Question: '''
pip install pyinstaller
pyinstaller app.py
'''

so it says to me that pyinstaller could not found. But I have pyinstaller downloaded.
I do not know why?
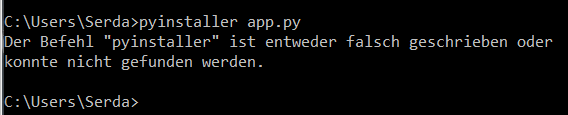
Answer: You need to add 'pyinstaller' to the PATH environment variable.
- - 'setx %PATH% "%PATH%;FULL PATH"'